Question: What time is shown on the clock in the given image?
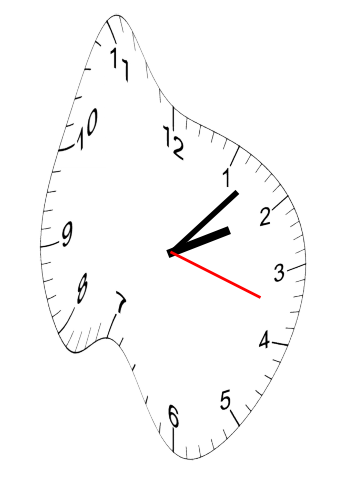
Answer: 02:07:18